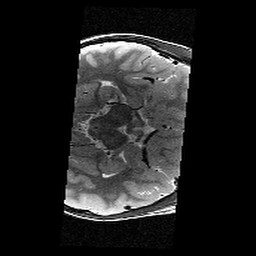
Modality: T2w
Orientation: axial
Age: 9
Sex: male
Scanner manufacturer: siemens
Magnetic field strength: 3 T
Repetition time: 9.23 s
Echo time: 0.067 s